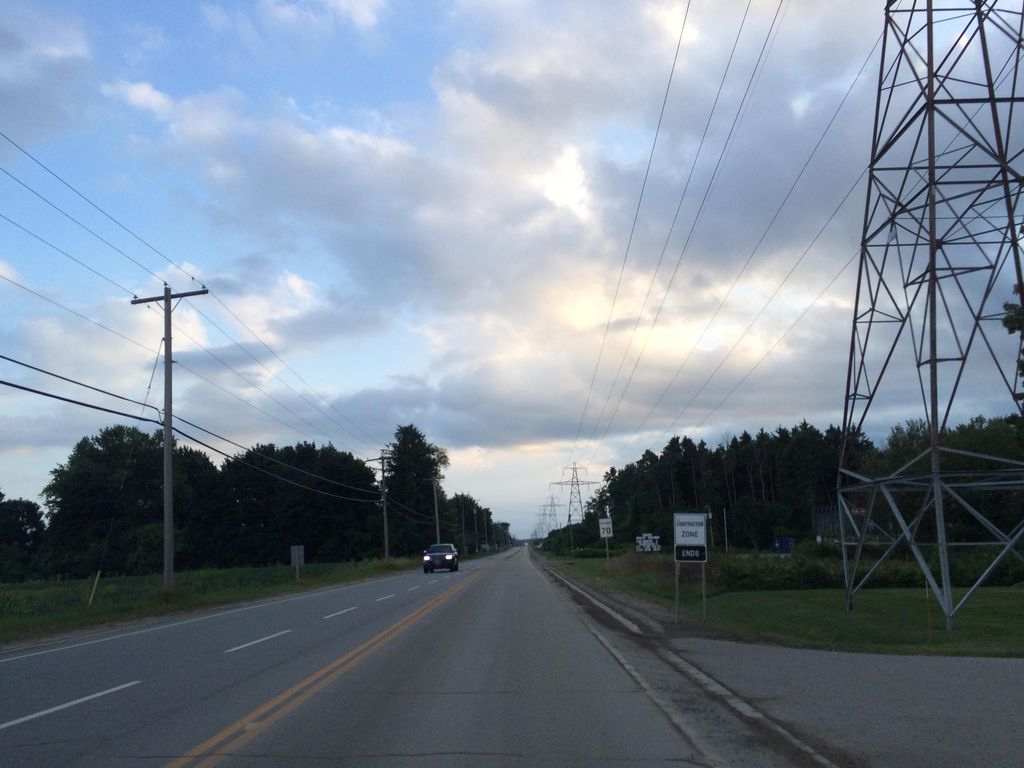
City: kitchener-waterloo